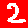
Digit: 2